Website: home-depot
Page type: delivery-shipping
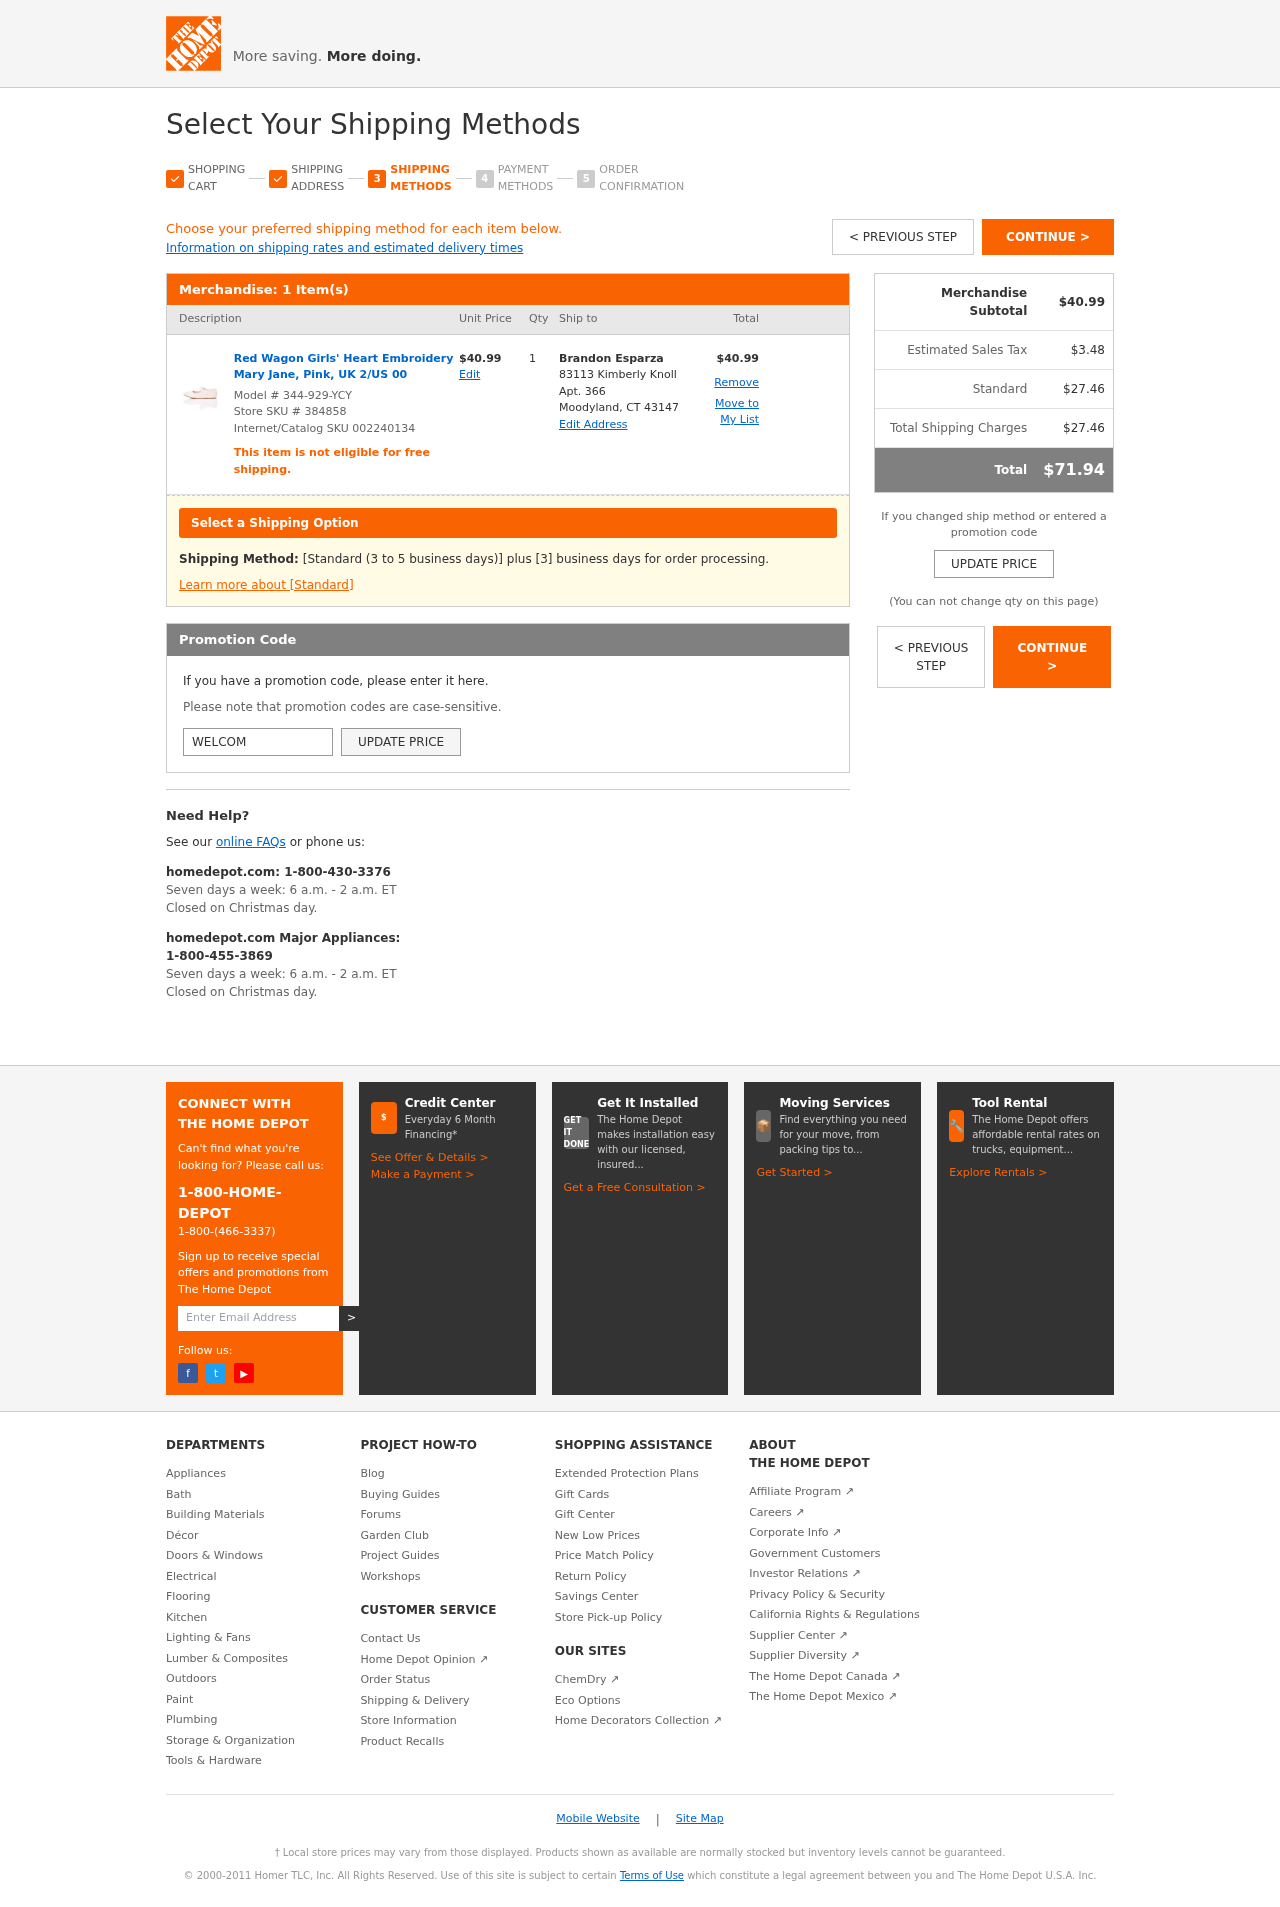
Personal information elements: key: PII_CITY_STATE_ZIP
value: Moodyland, CT 43147
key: PII_FULLNAME
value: Brandon Esparza
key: PII_PROMO_CODE
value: WELCOME36
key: PII_STREET
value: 83113 Kimberly Knoll Apt. 366
Product elements: key: PRODUCT1_NAME
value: Red Wagon Girls' Heart Embroidery Mary Jane, Pink, UK 2/US 00
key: PRODUCT1_PRICE
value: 40.99
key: PRODUCT1_QUANTITY
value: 1
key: PRODUCT_MODEL_NUMBER
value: Model # 344-929-YCY
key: PRODUCT1_LINE_TOTAL
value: $40.99
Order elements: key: ORDER_NUM_ITEMS
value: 1 Item(s)
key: ORDER_SUBTOTAL
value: $40.99
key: ORDER_TAX
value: $3.48
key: ORDER_SHIPPING_COST
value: $27.46
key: ORDER_SHIPPING_TOTAL
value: $27.46
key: ORDER_TOTAL
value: $71.94
Other elements: key: STORE_SKU
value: Store SKU # 384858
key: INTERNET_SKU
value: Internet/Catalog SKU 002240134